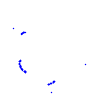
Particle: proton